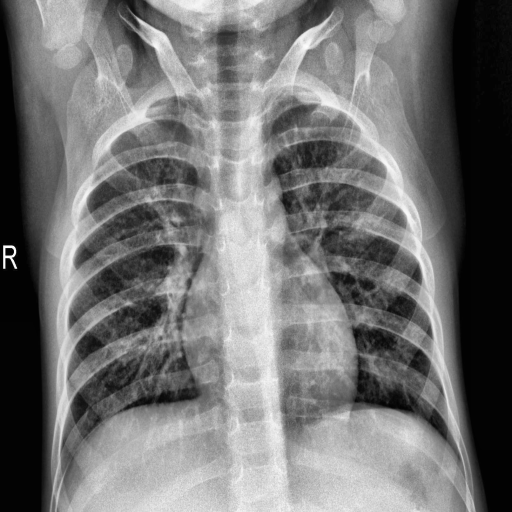
Finding: NORMAL